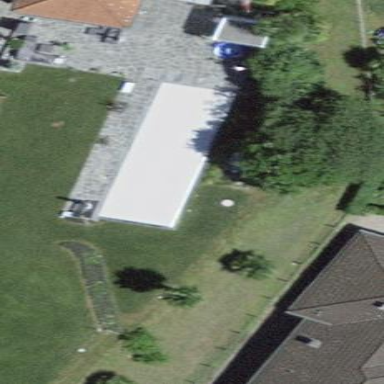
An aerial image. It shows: Swimming pool located in leisure land.